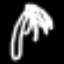
Label: palm tree